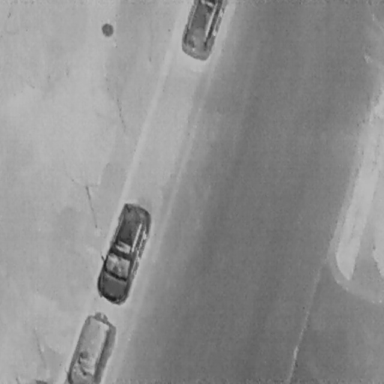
There are three Cars in the infrared image.